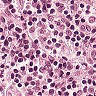
Metastatic tissue present: no